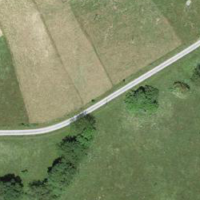
EUNIS habitat code: 52
Species observed at this site:
Cirsium vulgare